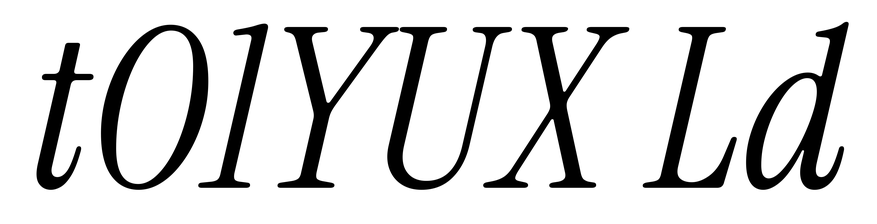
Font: InstrumentSerif-Italic